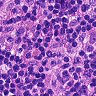
Metastatic tissue present: no